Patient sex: M
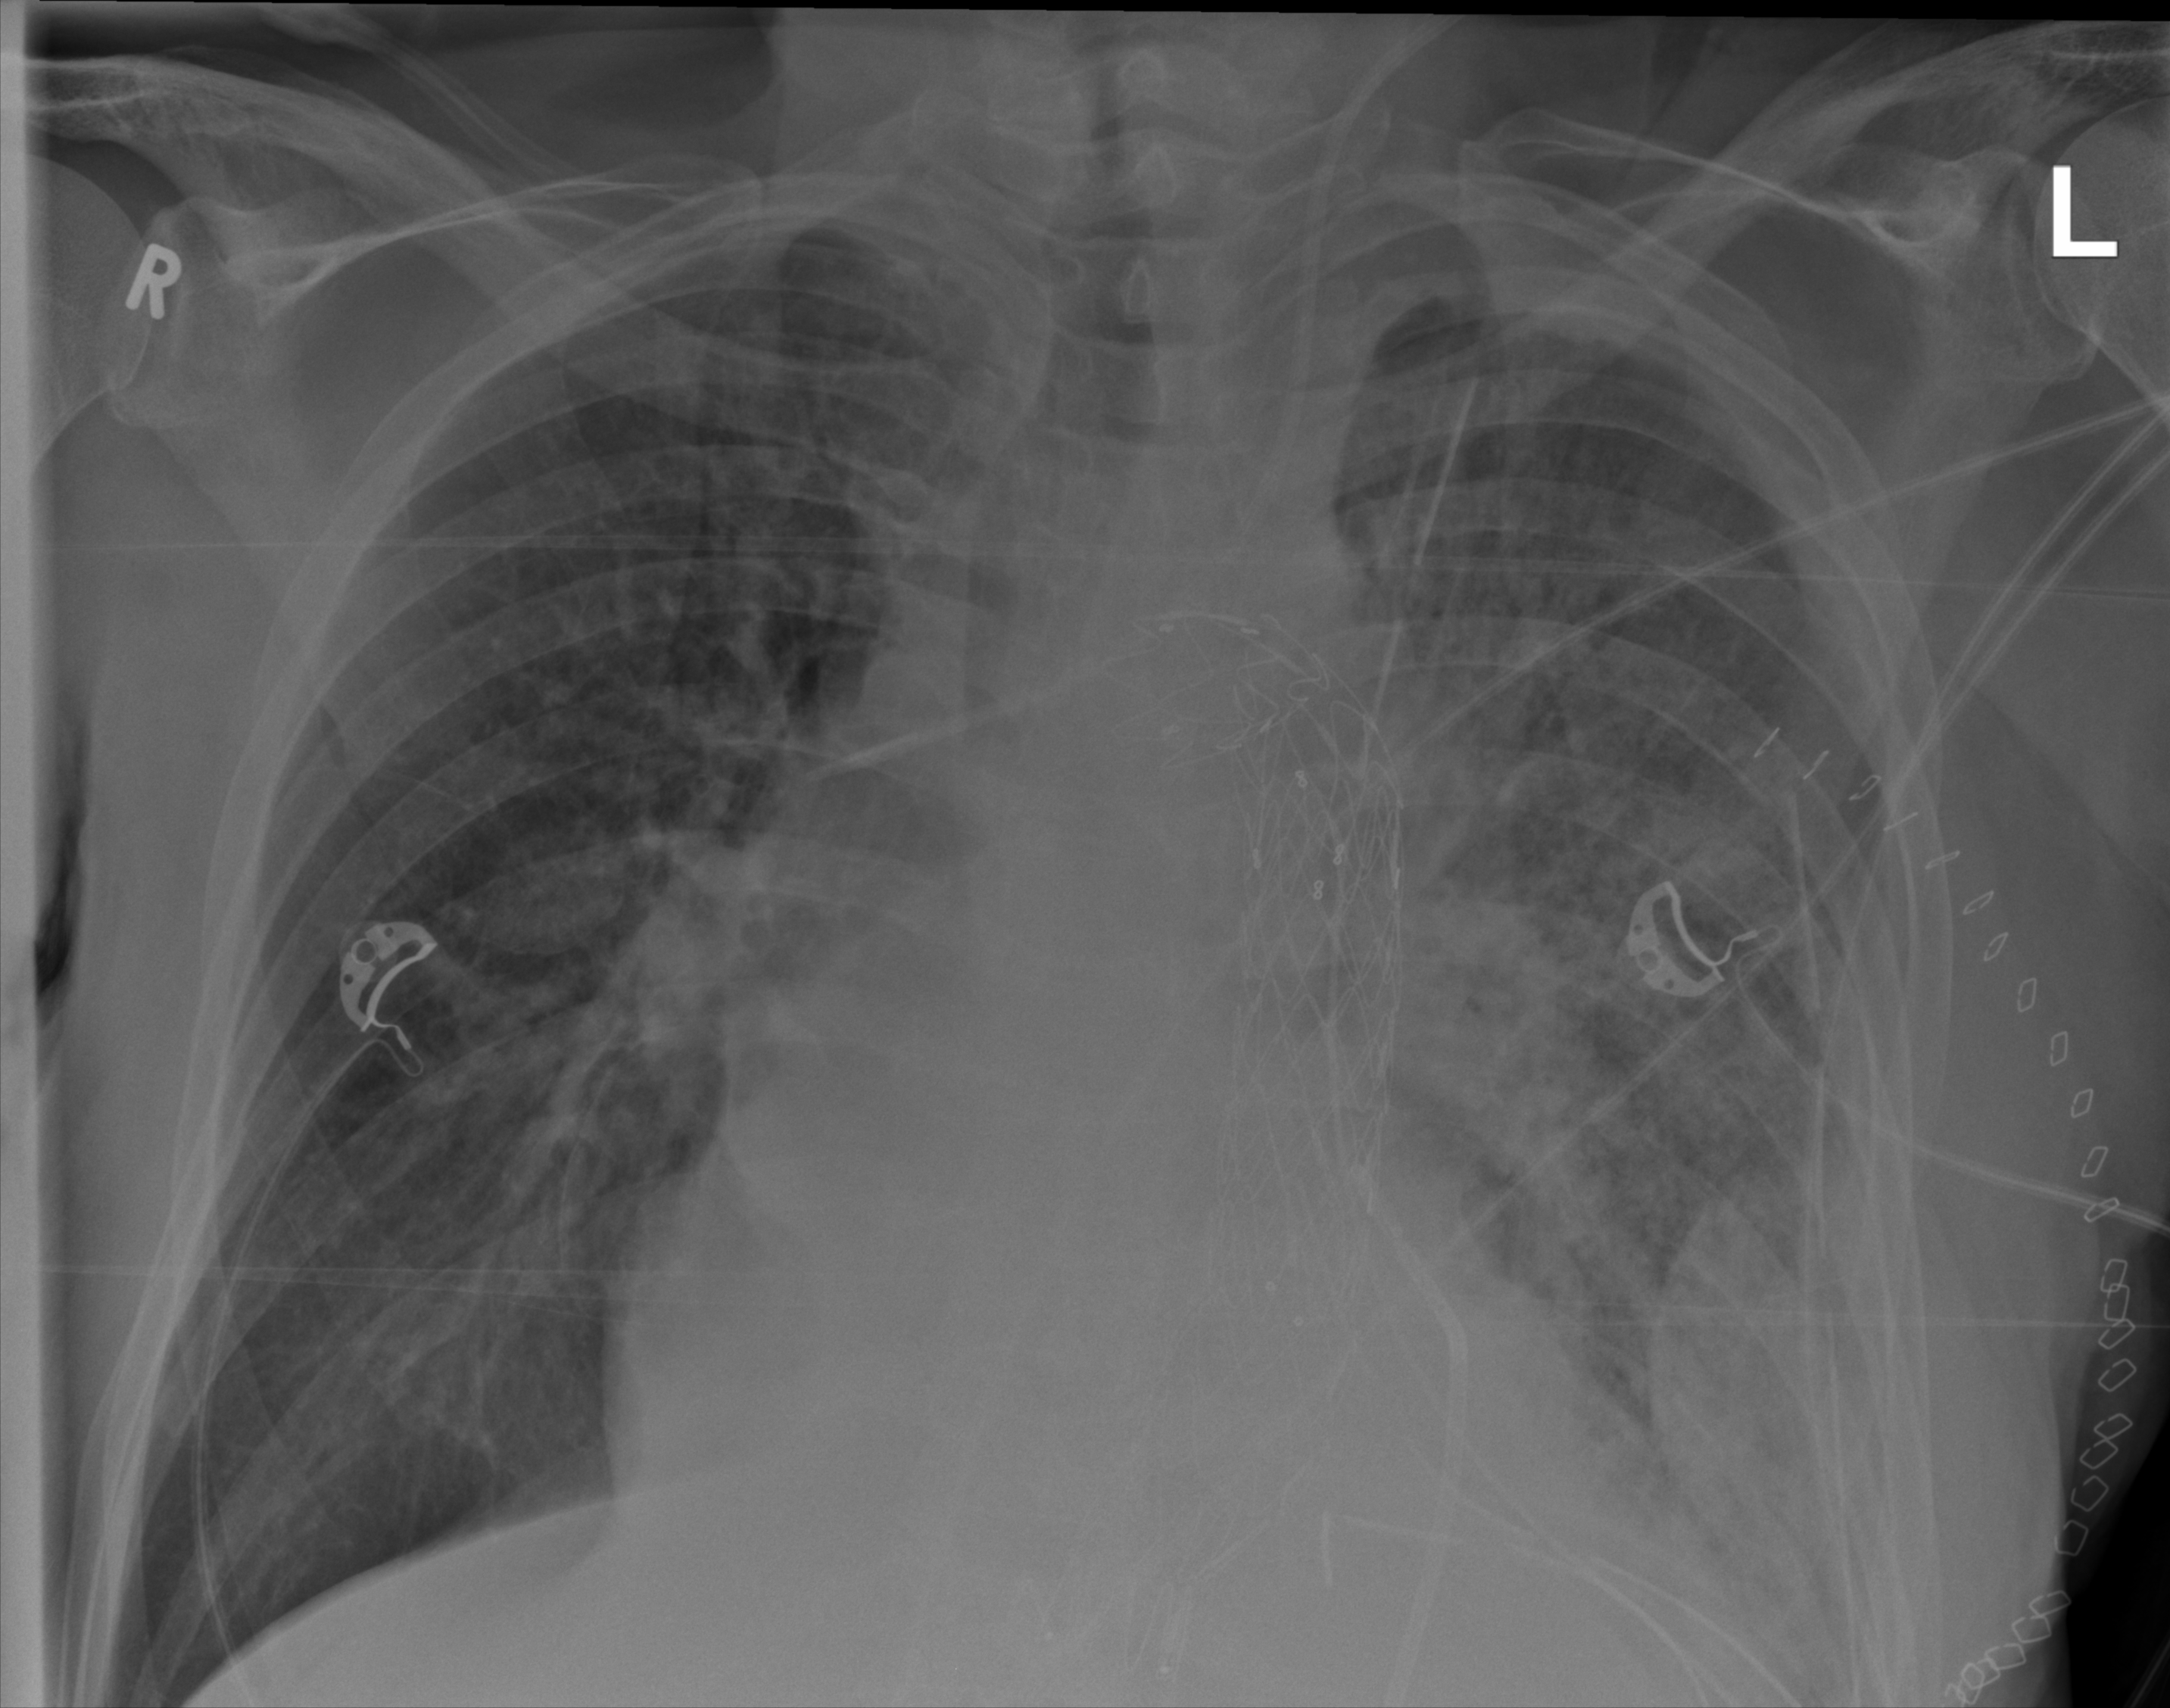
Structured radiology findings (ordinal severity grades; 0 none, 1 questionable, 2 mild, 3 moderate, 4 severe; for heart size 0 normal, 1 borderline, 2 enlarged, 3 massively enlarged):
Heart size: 2
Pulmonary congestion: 0
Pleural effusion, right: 0
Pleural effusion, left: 2
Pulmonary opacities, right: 2
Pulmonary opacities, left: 4
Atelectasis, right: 2
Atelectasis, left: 3